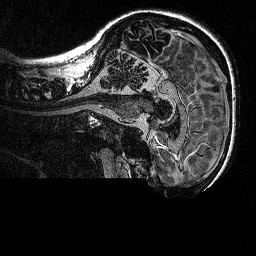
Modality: MP2RAGE
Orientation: sagittal
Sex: female
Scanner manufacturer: siemens
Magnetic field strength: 3 T
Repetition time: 5 s
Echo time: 0.00292 s